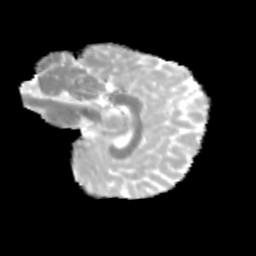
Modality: MD
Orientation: sagittal
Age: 14
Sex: female
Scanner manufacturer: siemens
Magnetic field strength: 3 T
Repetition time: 3.8 s
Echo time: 0.07 s